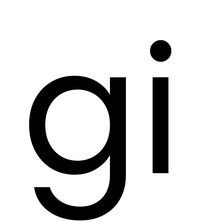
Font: Poppins-Regular